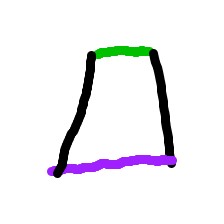
Shape: trapezoid